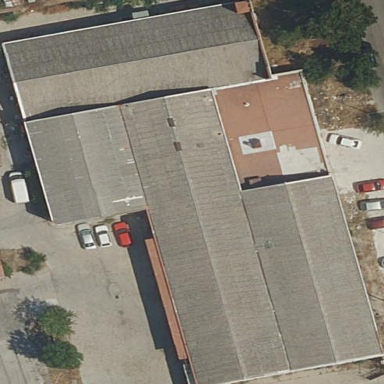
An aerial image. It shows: Industrial building.